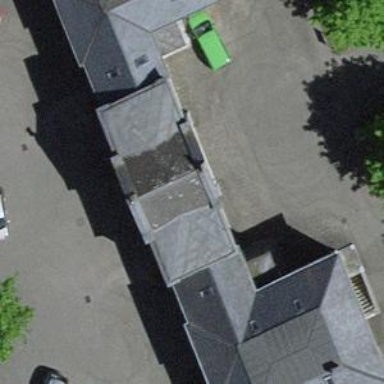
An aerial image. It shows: Driveway tunnel that serves as building passage.